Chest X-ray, PA view. Patient: 29 years old, sex F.
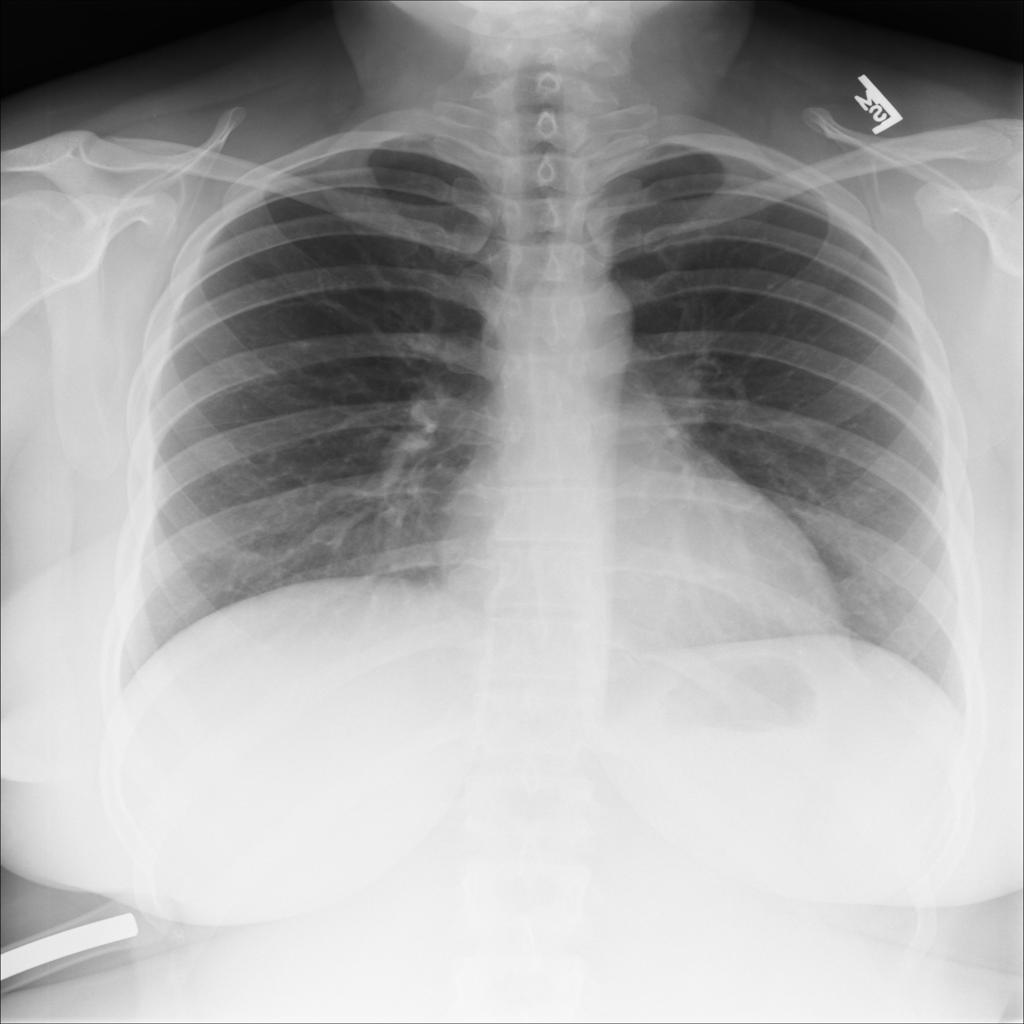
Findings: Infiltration